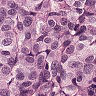
Metastatic tissue present: yes